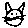
Label: cat